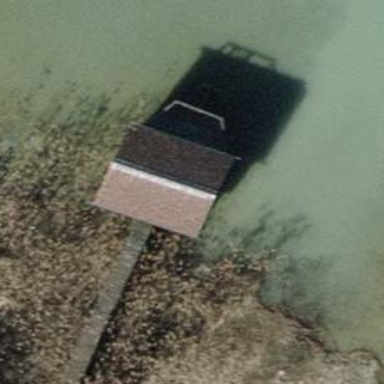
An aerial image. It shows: Man-made pier.